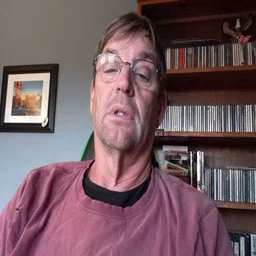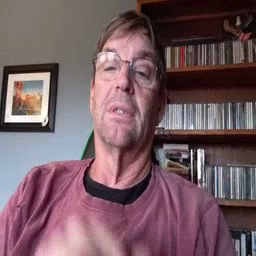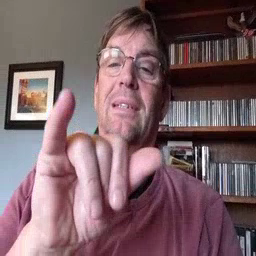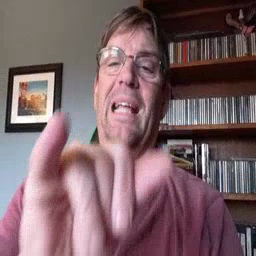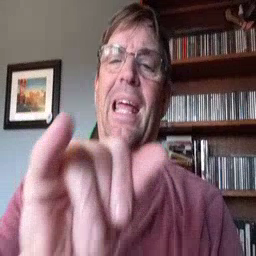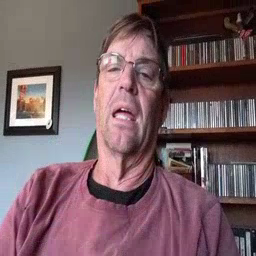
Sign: stay